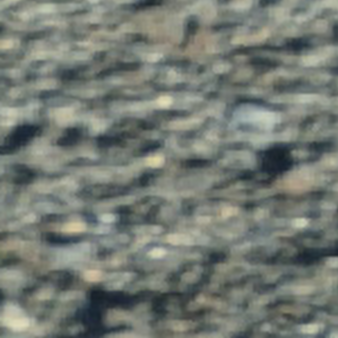
Label: other